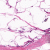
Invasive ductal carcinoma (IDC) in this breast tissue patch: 0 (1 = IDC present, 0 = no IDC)